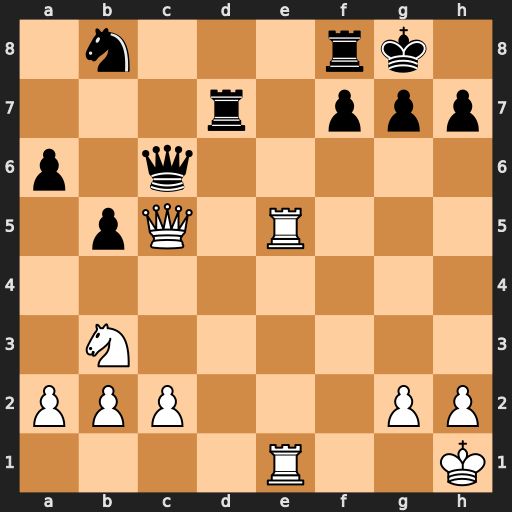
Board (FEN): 1n3rk1/3r1ppp/p1q5/1pQ1R3/8/1N6/PPP3PP/4R2K
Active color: w
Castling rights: -
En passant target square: -
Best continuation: Qxf8+ Kxf8 Re8#